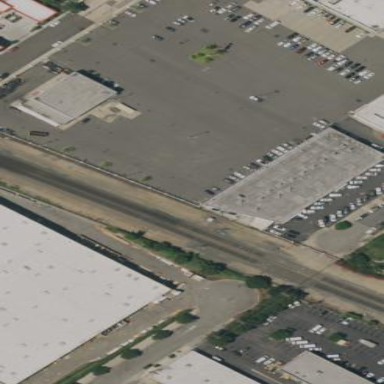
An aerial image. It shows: Warehouse building.